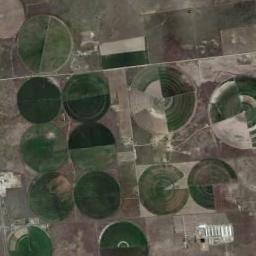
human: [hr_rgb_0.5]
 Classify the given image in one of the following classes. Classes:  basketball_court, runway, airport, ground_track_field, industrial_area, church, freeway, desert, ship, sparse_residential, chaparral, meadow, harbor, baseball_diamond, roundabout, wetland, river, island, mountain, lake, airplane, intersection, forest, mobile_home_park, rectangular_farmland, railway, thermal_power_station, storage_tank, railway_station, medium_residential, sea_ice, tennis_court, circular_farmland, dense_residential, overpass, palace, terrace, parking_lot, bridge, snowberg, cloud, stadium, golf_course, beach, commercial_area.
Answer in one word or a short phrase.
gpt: circular_farmland